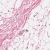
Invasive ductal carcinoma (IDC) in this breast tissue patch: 0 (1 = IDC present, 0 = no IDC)